Chest X-ray. View position: PA
Patient age: 66
Patient sex: F
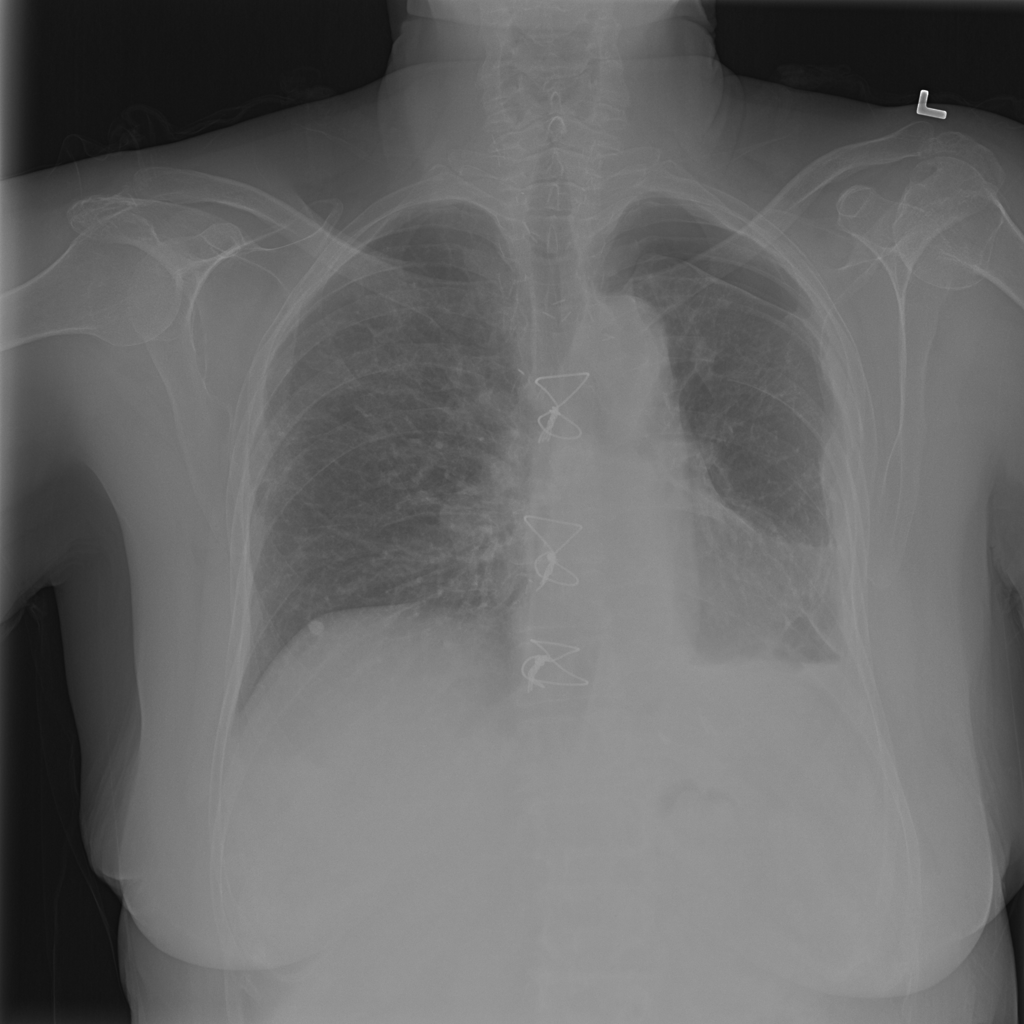
Finding: Pneumothorax